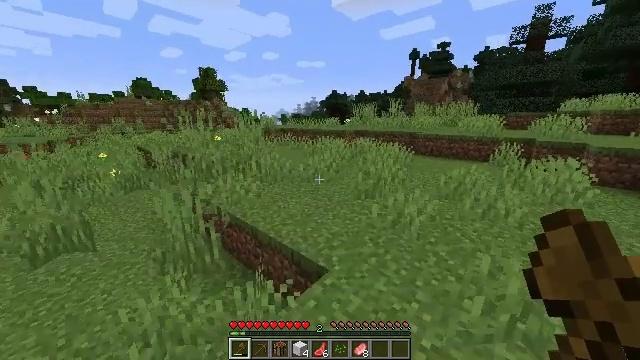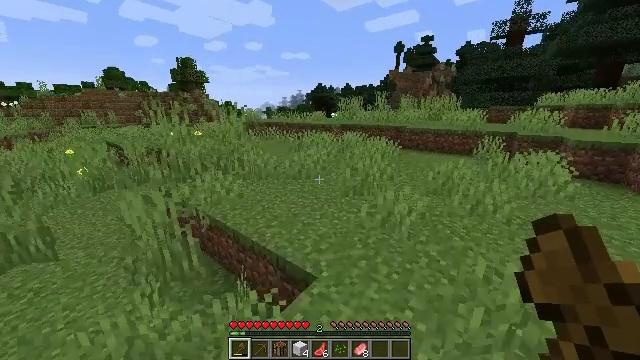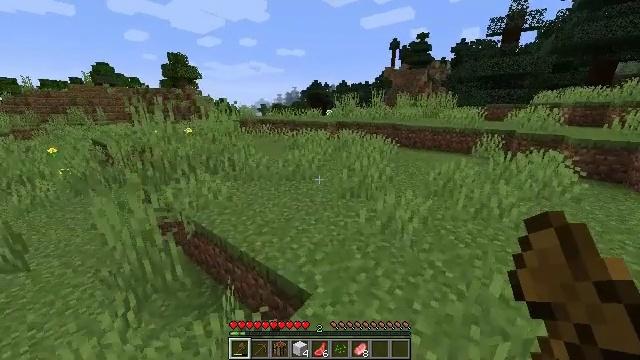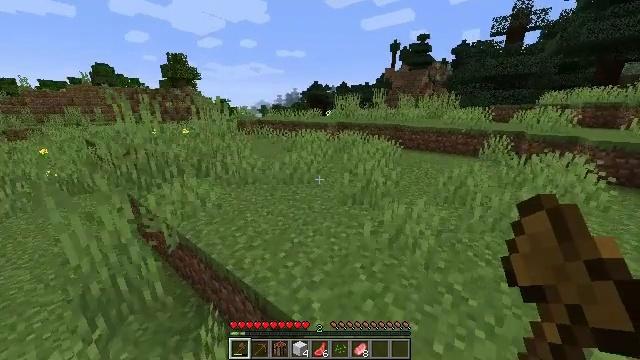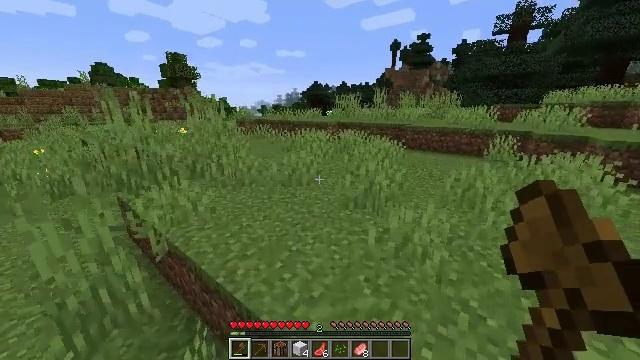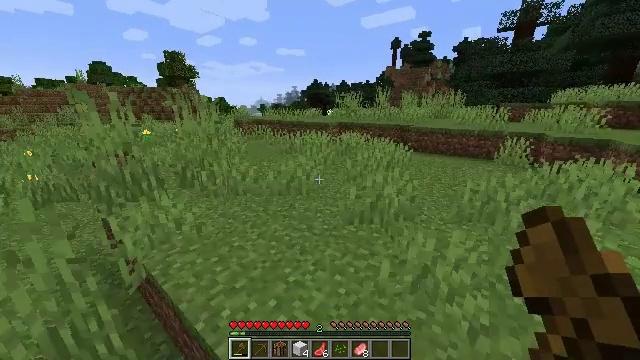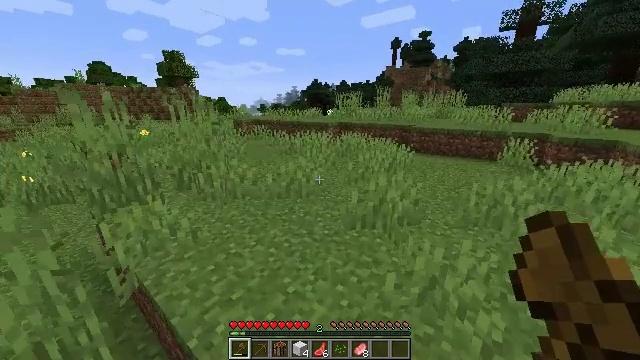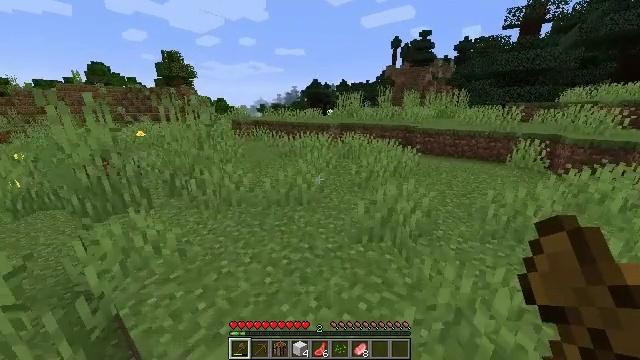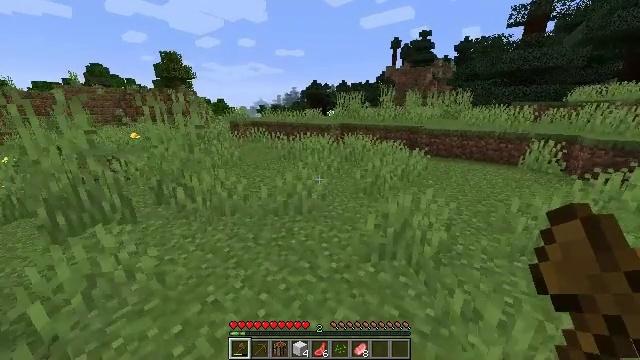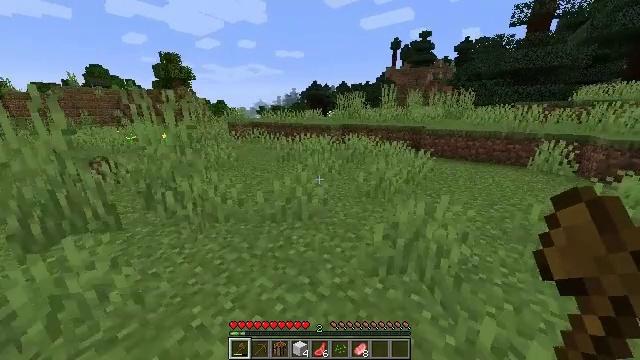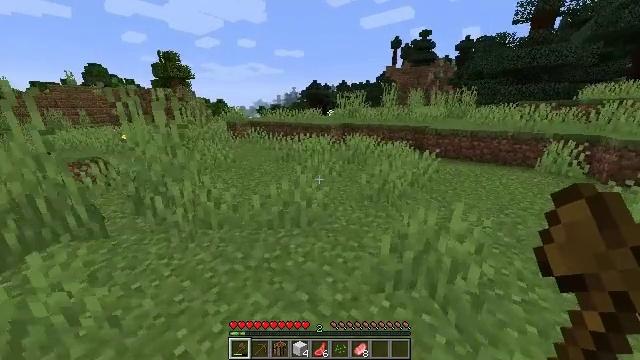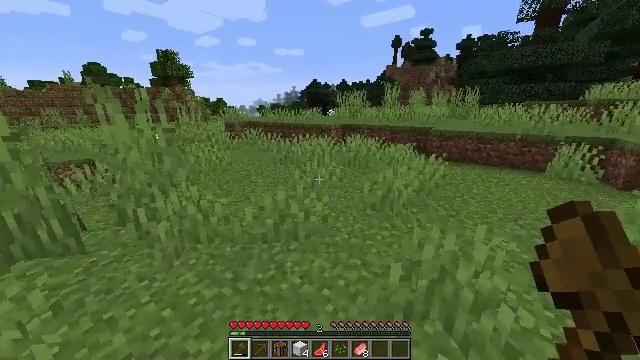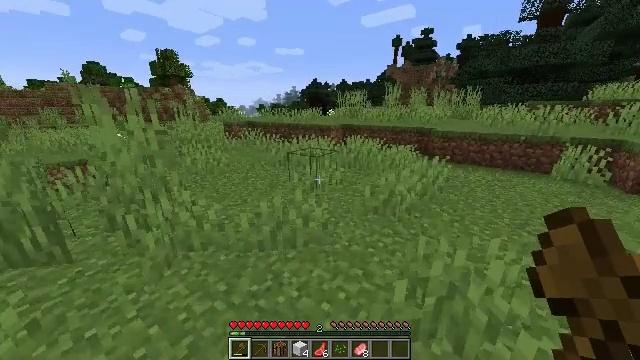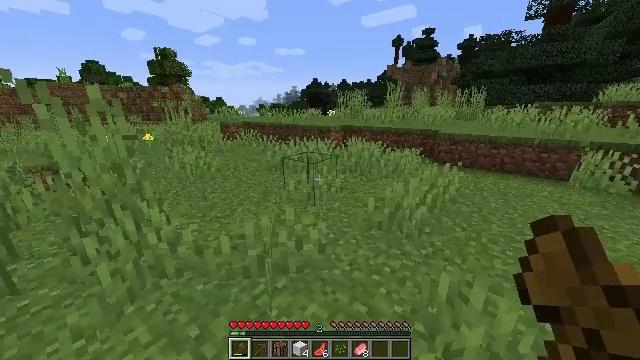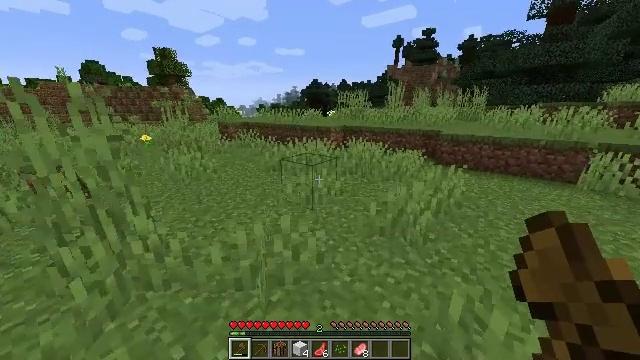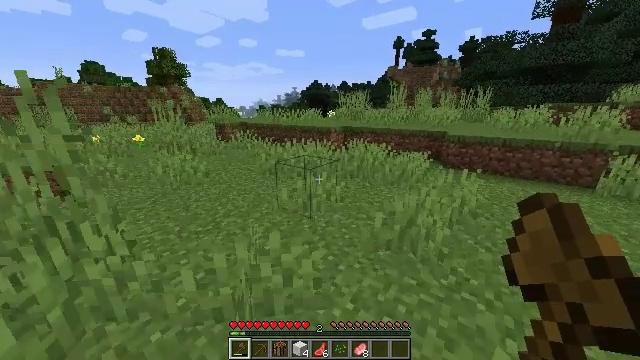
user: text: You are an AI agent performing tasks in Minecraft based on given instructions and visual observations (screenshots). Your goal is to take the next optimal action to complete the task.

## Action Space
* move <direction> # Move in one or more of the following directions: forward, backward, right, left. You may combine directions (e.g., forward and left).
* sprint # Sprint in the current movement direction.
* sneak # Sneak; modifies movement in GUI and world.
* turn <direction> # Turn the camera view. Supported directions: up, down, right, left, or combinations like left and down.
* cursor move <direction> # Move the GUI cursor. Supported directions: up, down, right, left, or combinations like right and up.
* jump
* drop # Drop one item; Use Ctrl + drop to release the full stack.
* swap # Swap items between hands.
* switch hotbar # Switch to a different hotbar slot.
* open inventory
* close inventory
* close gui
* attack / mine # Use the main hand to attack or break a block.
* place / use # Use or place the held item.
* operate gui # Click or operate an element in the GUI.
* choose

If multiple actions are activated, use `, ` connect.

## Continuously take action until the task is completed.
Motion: motion action
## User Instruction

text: Collect the grass from the surface.
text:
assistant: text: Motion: move forward, sprint, turn right and down
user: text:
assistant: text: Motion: move forward, sprint, turn right
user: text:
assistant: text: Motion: move forward, sprint
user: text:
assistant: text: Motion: move forward, sprint
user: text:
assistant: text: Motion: move forward, sprint
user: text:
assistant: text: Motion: move forward, sprint
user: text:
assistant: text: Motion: move forward, sprint
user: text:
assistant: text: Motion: move forward, sprint
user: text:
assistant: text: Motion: move forward, sprint
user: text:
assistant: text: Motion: move forward, sprint
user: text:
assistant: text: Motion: move forward, sprint
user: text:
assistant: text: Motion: move forward, sprint
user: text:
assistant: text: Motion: move forward, sprint
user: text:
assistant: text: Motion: move forward, sprint
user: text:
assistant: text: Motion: move forward, sprint
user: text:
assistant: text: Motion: move forward, sprint
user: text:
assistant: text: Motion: move forward, turn right
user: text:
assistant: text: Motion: move forward
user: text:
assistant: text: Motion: move forward
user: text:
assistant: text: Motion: move forward
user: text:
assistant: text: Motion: move forward
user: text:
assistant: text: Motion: move forward, turn right and up
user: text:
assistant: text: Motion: move forward, turn right and up
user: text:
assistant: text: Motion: move forward, turn right and up
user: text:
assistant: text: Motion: move forward, turn right and up, jump
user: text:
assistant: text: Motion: move forward, jump
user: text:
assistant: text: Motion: move forward, jump
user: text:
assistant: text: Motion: move forward, jump
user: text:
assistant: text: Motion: move forward, turn down, jump
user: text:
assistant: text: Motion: move forward, turn down, jump